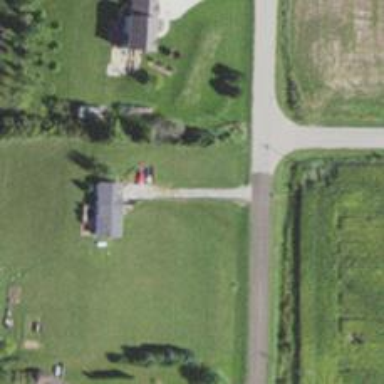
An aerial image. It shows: Driveway.